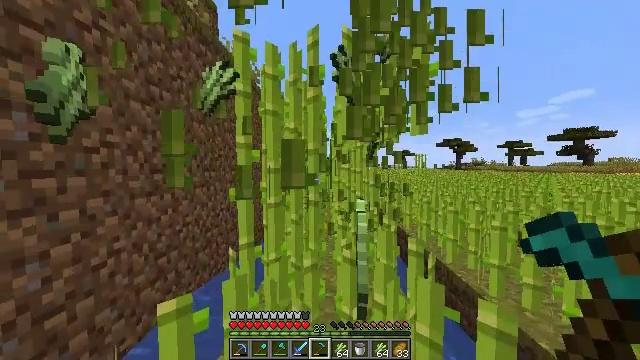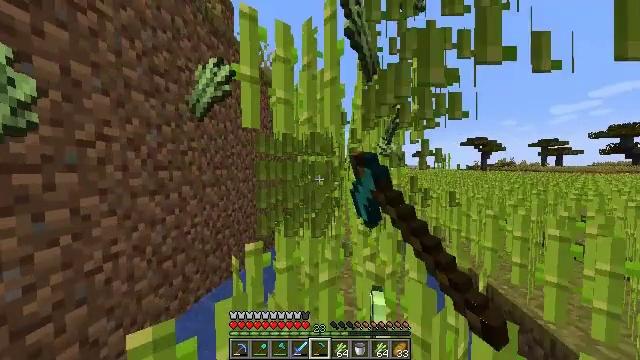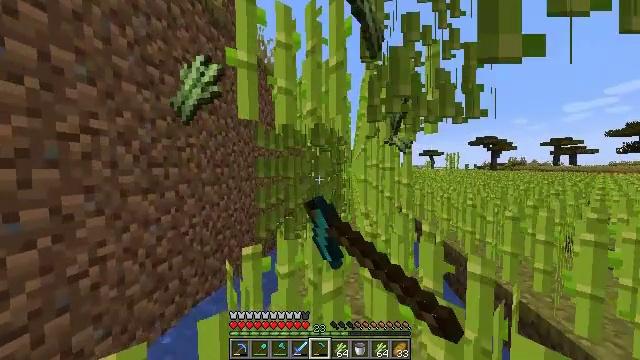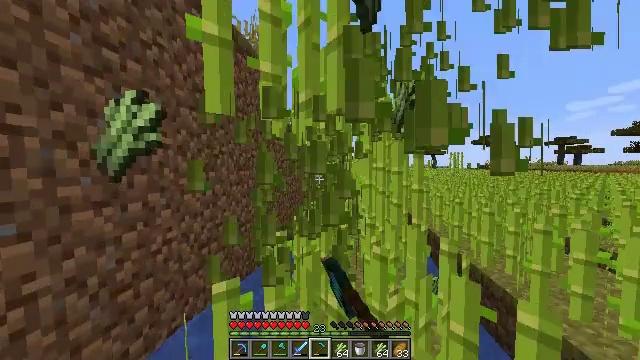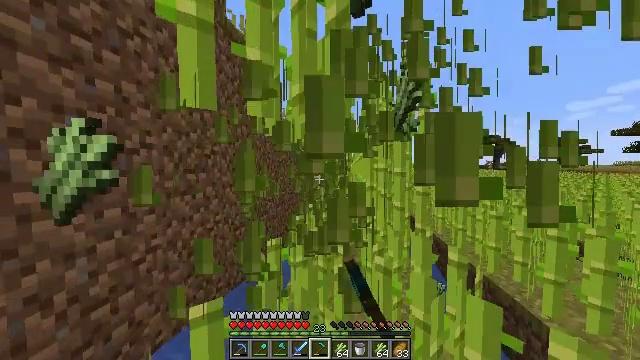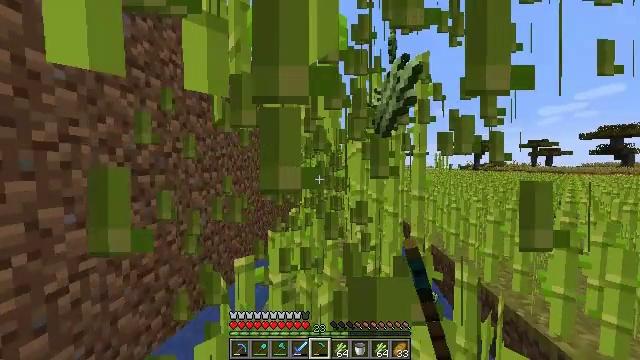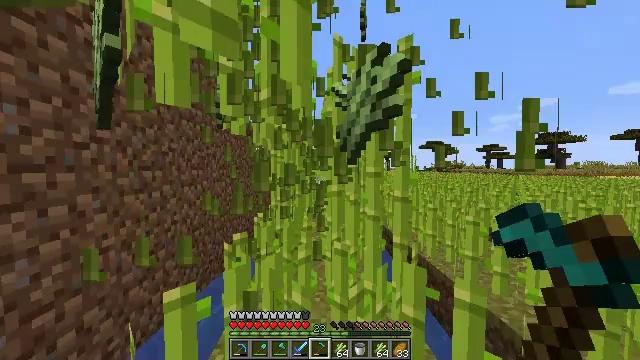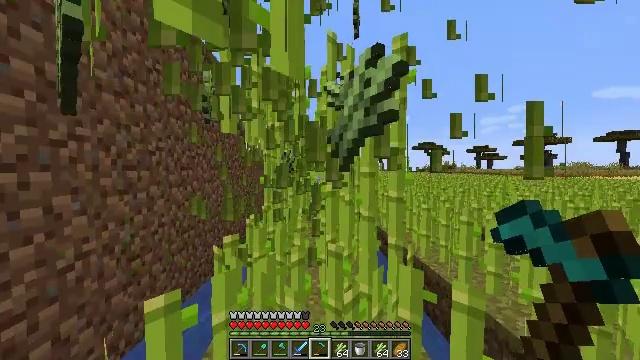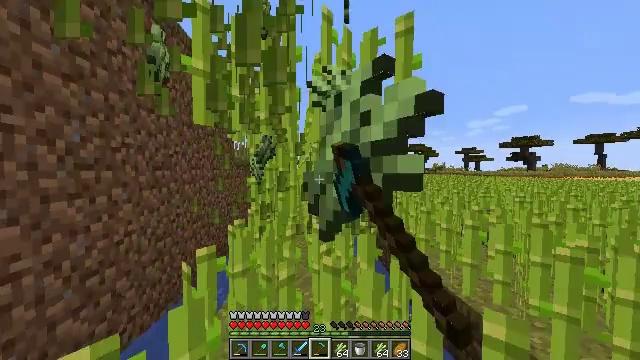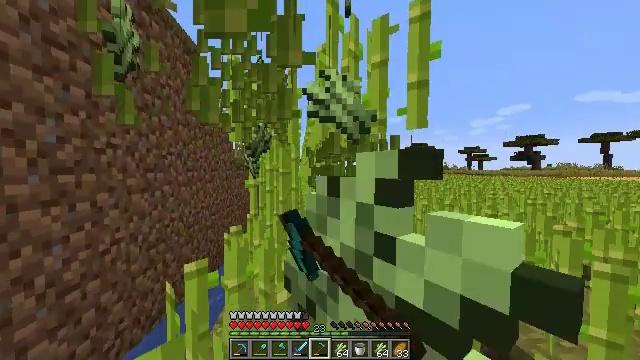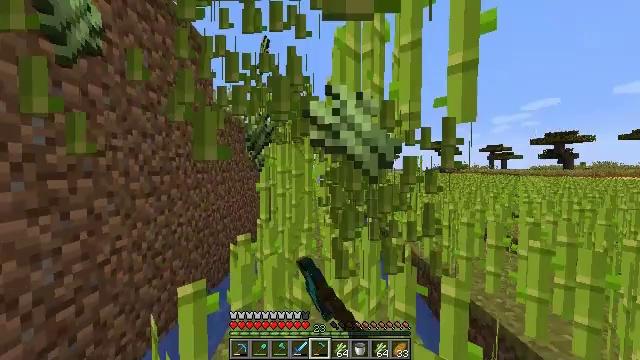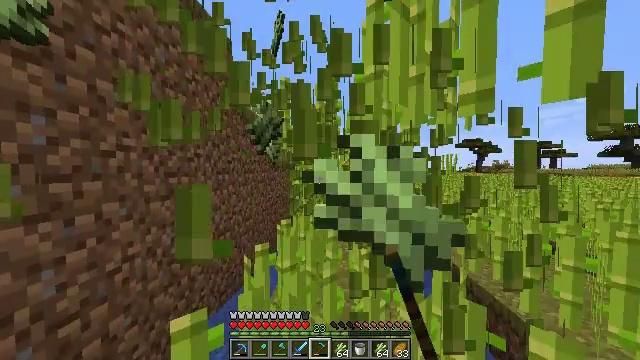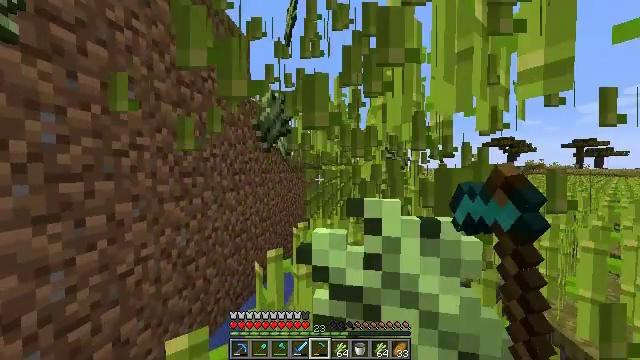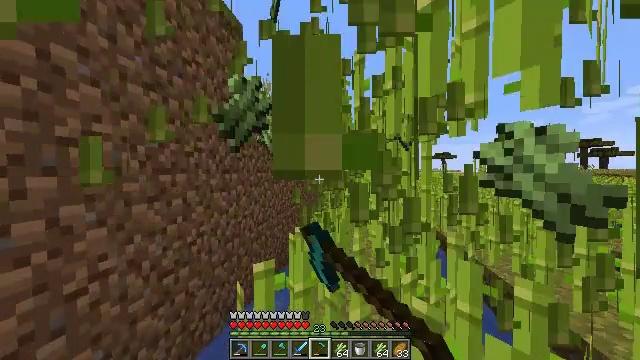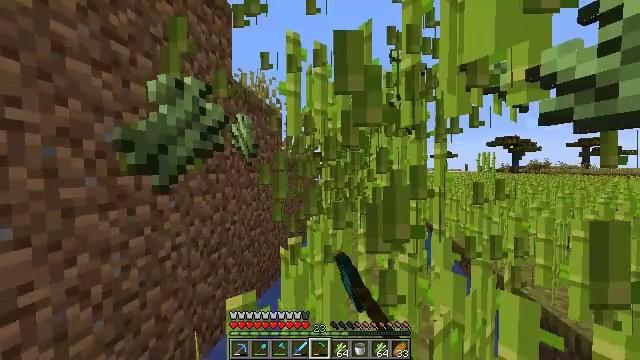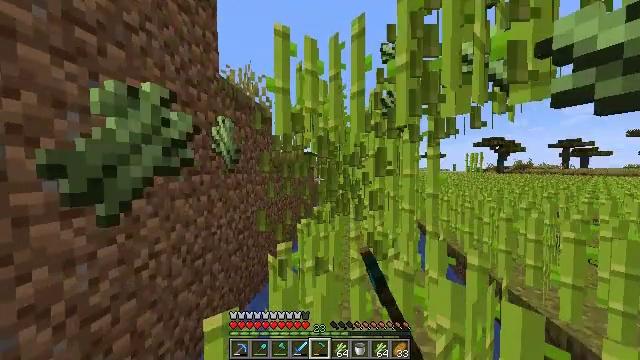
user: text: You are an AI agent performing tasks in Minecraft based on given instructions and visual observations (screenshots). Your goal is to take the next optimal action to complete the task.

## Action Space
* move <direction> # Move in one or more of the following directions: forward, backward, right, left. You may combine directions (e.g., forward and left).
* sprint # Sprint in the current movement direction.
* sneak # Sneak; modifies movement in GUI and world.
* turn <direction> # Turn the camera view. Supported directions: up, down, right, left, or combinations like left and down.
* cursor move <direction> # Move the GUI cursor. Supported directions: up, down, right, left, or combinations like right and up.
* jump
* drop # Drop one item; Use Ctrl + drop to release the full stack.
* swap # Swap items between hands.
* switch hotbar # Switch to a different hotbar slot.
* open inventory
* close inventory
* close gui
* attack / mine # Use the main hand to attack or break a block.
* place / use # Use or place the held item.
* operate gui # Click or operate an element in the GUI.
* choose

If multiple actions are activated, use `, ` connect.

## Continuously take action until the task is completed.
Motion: motion action
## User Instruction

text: Gather sugar cane for crafting.
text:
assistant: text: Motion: move forward, sprint, turn left, attack / mine
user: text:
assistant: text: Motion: move forward, sprint, turn left, attack / mine
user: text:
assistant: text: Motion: move forward, sprint, attack / mine
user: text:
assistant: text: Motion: move forward, sprint, attack / mine
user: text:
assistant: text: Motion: move forward, sprint, turn right, attack / mine
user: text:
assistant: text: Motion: move forward, sprint, turn right, attack / mine
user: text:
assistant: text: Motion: move forward, sprint, turn right, attack / mine
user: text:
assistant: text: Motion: move forward, sprint, turn right, attack / mine
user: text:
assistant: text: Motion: move forward, sprint, attack / mine
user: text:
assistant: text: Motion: move forward, sprint, turn left, attack / mine
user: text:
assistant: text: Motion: move forward, sprint, turn left, attack / mine
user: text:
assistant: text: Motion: move forward, sprint, turn left, attack / mine
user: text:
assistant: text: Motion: move forward, sprint, attack / mine
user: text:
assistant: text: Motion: move forward, sprint, attack / mine
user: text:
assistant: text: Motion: move forward, sprint, turn right, attack / mine
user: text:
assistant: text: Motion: move forward, sprint, turn right, attack / mine
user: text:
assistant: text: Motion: move forward, sprint, turn right, attack / mine
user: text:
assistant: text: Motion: move forward, sprint, turn right, attack / mine
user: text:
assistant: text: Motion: move forward, sprint, turn right, attack / mine
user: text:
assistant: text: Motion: move forward, sprint, attack / mine
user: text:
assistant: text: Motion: move forward, sprint, turn left, attack / mine
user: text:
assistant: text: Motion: move forward, sprint, turn left, attack / mine
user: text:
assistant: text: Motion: move forward, sprint, turn left, attack / mine
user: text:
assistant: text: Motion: move forward, sprint, attack / mine
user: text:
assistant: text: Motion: move forward, sprint, attack / mine
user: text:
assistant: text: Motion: move forward, sprint, attack / mine
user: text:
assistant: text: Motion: move forward, sprint, turn right, attack / mine
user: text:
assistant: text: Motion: move forward, sprint, turn right, attack / mine
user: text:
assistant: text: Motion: move forward, sprint, turn right, attack / mine
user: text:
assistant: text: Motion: move forward, sprint, turn right, attack / mine